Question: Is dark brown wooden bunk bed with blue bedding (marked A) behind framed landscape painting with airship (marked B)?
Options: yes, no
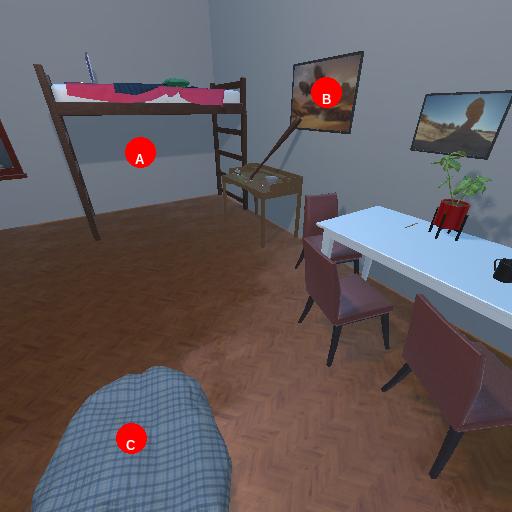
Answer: yes